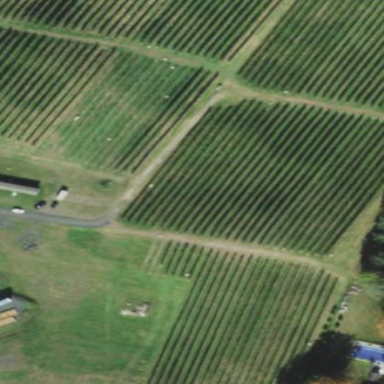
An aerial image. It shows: Orchard.